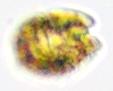
Label: Akashiwo